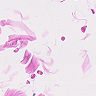
Metastatic tissue present: no